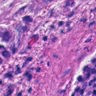
Metastatic tissue present: yes